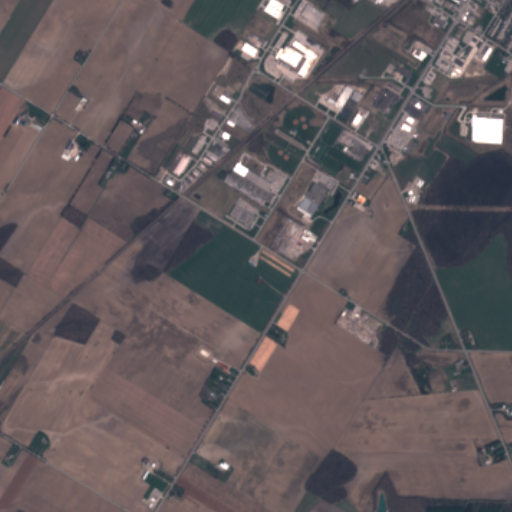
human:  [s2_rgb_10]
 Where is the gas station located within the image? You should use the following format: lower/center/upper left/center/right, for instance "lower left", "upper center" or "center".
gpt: The gas station is located in the upper right of the image.
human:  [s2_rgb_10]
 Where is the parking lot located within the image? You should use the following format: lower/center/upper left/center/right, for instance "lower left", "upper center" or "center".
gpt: The parking lot is located in the upper right of the image.
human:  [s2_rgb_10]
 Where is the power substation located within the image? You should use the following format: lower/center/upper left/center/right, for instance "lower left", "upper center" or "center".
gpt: The power substation is located in the upper right of the image.
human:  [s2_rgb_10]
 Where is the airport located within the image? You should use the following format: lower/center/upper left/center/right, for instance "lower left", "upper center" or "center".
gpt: There is no airport in the image.